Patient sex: M
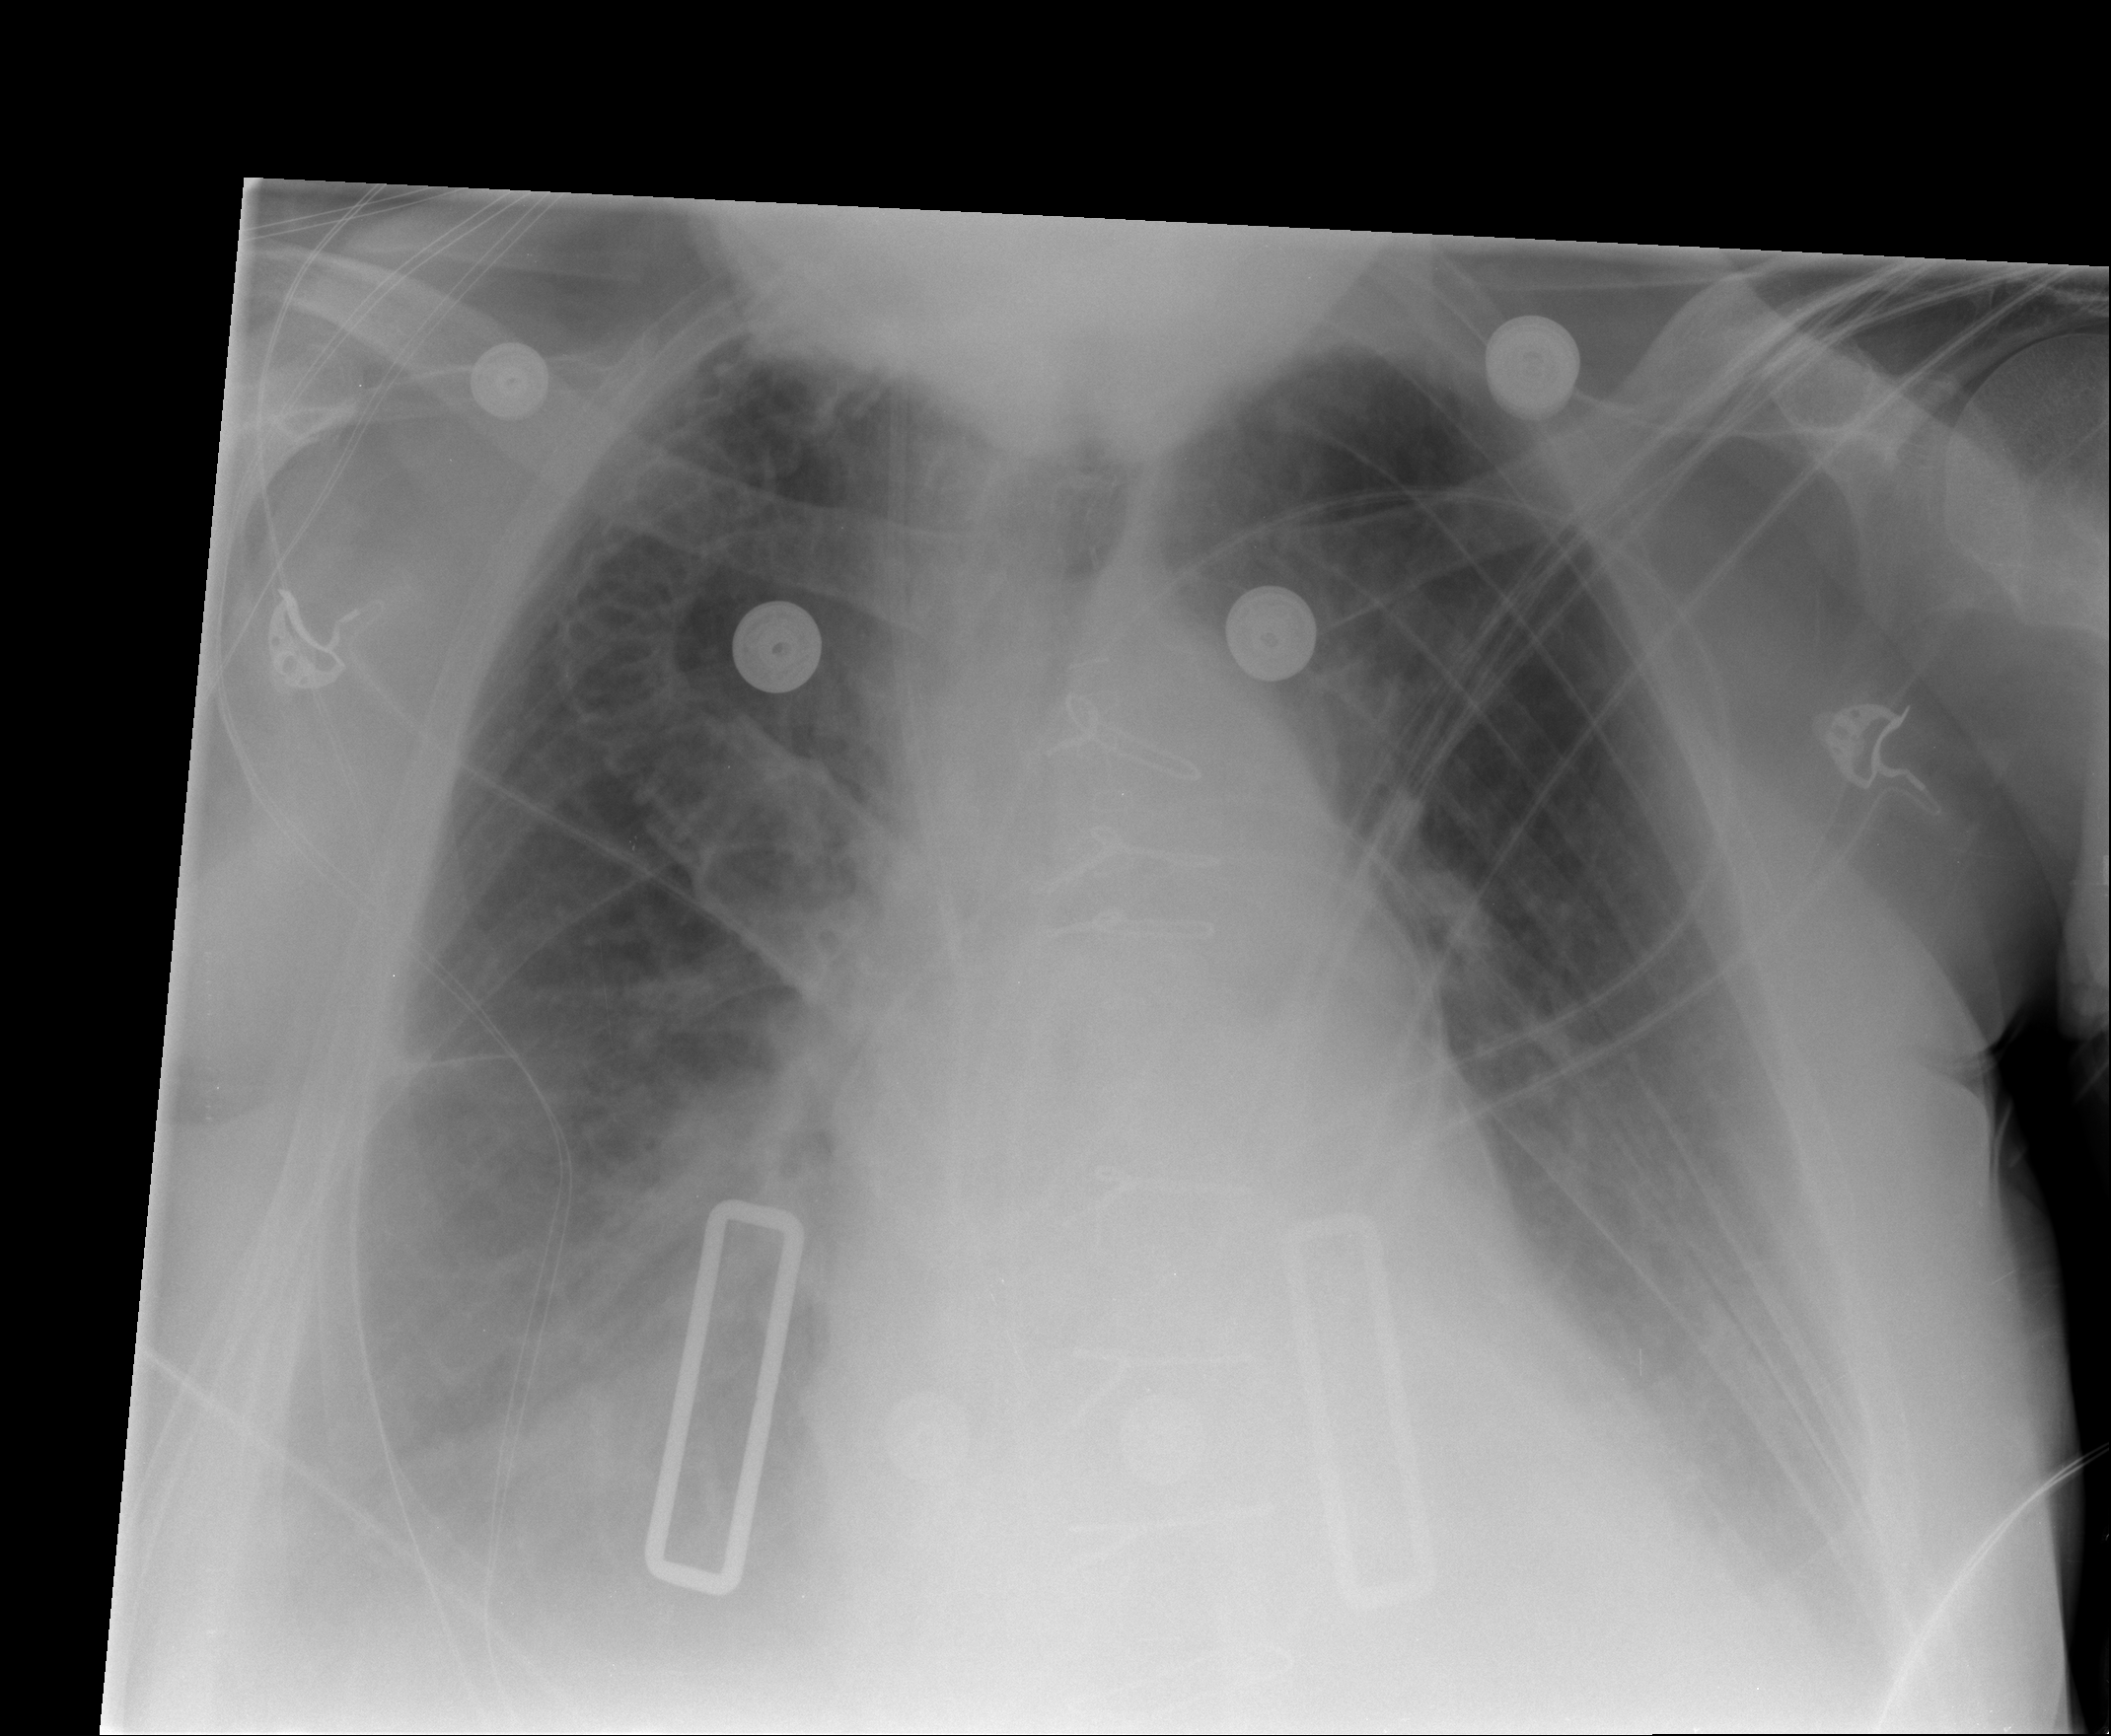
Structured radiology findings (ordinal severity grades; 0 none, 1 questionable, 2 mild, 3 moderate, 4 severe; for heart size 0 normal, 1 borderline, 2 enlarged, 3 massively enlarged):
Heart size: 2
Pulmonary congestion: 2
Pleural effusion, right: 2
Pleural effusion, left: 2
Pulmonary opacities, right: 0
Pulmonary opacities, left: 0
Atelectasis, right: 2
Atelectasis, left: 2